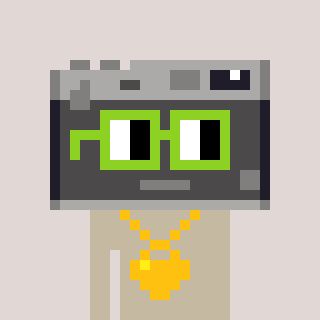
a pixel art character with square light green glasses, a camera-shaped head and a bege-colored body on a warm background